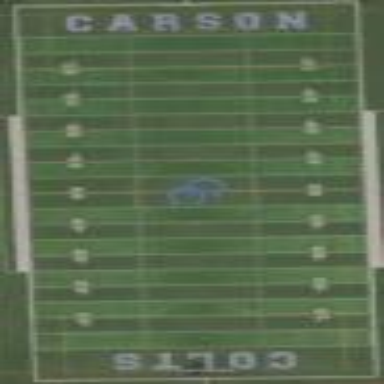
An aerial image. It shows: American football pitch with artificial turf surface for leisure land.